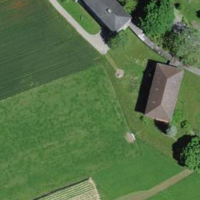
EUNIS habitat code: 52
Species observed at this site:
Lapsana communis